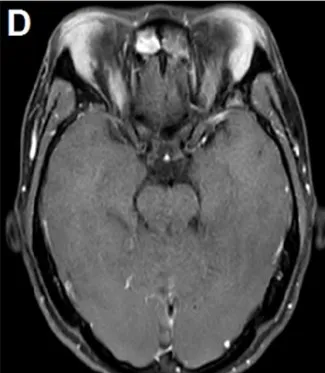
The lacrimal glands were isointense to skeletal muscle on T1-weighted images.
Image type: radiology (mri)